Question: I'd like to accept certain file, 'config.cfg', in tkinter 'askopenfilename' dialog and here is my code.
'''
mod_config_path = tkinter.filedialog.askopenfilename(parent=None,
title="Select config.cfg file",
initialdir=steamapps,
filetypes=[("config.cfg", "config.cfg")])
'''
The problem is, 'filetypes=[("config.cfg", "config.cfg")]' doesn't do what I meant to do.
I wanted to accept only 'config.cfg' file, not 'misc_config.cfg' or 'otherconfig.cfg' that ends with 'config.cfg'. But as shown below, it accepts '*config.cfg' file and 'misc_config.cfg' file is also shown in the image.

So, what I want to do is, removing '*' in '*config.cfg' so that it only accepts 'config.cfg' file.
I couldn't find any related answers around the internet and this is so disappointing...
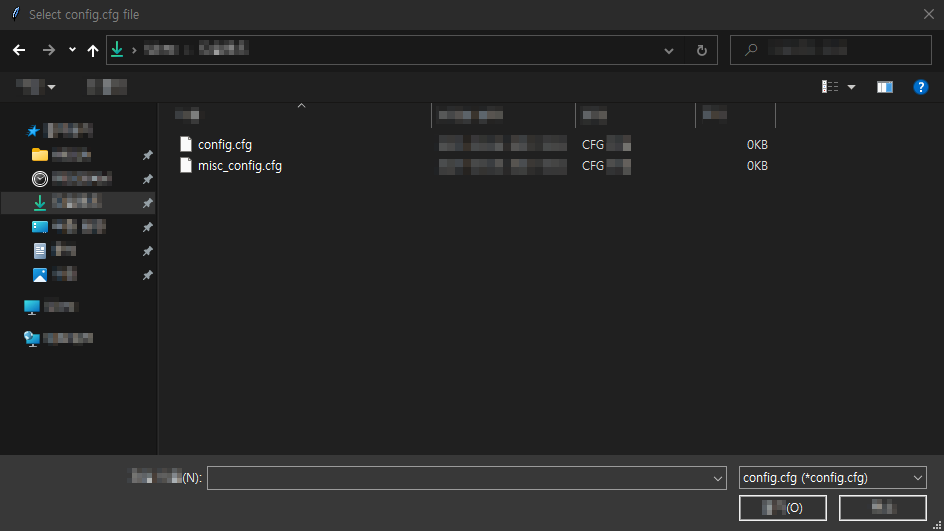
Answer: To summarize my comments as an answer:
The <URL> for 'tk' says:
> On the Unix and Macintosh platforms, extensions are matched using glob-style pattern matching. On the Windows platform, extensions are matched by the underlying operating system.
So if you're under windows, either you write your own or you try to catch the <URL> via 'ctypes' and trigger a virtual event.
Alternatively you can follow @CoolCloud advice and verify file after the dialog.